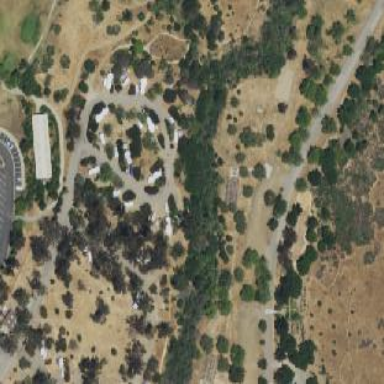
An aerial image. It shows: Campsite designated for tourism.